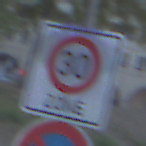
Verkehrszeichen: BeginnZone30
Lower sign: EingeschraenktesHalteverbot
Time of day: SunriseSunset
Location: Outdoor (Urban)
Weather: Clear
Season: NotSpecified
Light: Natural